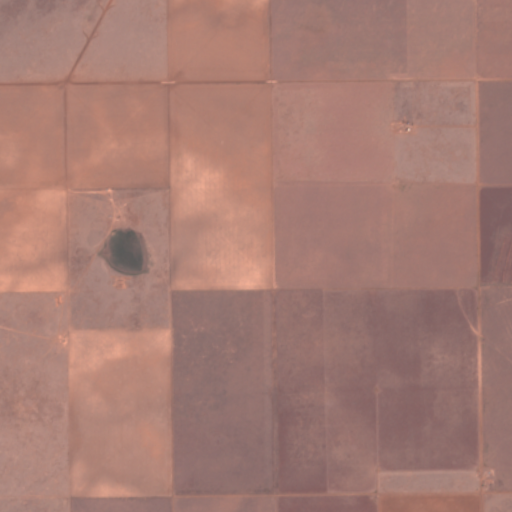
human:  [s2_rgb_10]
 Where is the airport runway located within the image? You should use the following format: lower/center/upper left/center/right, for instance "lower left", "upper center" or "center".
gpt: The airport runway is located in the upper left of the image.
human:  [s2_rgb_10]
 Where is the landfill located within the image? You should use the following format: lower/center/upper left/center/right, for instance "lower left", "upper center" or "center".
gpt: There is no landfill in the image.